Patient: sex F, age 65
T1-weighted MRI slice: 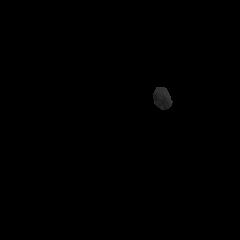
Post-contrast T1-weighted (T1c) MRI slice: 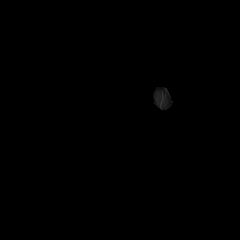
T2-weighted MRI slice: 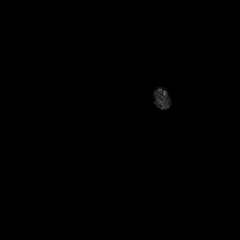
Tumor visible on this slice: no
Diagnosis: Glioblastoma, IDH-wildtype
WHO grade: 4